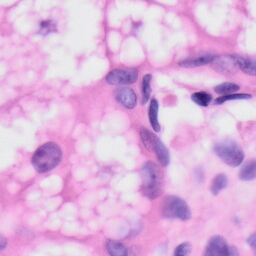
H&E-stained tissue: Skin